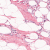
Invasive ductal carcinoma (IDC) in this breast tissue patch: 0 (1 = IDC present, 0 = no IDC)